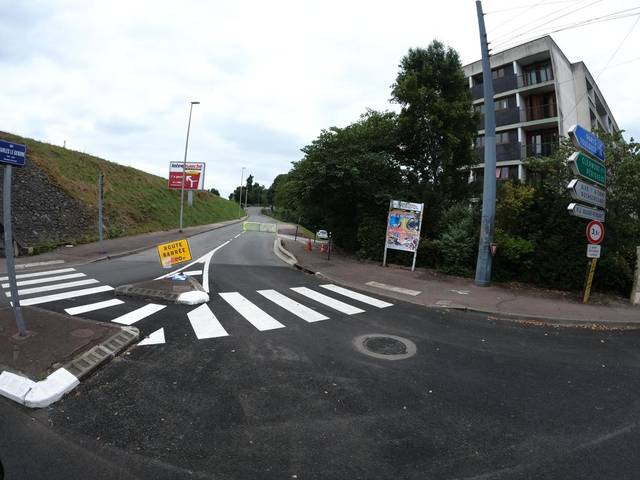
Region: France
Coordinates: 45.819, 1.252